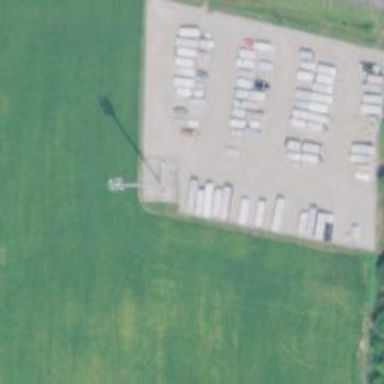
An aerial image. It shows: Mast structure.